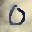
Label: 0